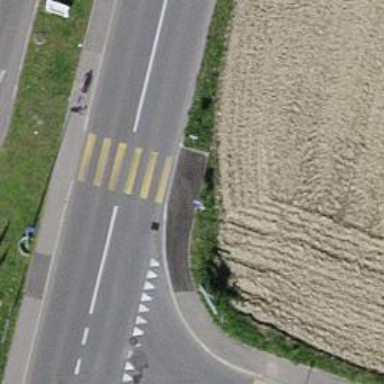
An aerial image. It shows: Unclassified road with asphalt surface. It has cycle lane on both sides.